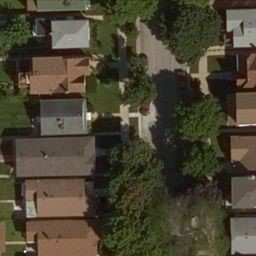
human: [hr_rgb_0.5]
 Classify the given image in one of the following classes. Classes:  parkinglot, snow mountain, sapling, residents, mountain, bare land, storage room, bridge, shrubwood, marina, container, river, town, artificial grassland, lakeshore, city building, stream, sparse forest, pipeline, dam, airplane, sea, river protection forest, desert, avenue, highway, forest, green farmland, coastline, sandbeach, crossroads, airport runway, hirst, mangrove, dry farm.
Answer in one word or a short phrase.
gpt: residents